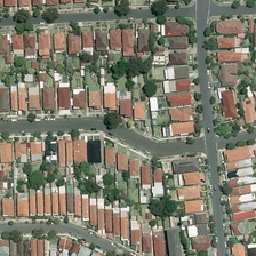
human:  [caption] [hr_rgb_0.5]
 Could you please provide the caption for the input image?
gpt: There are many trees in this area.

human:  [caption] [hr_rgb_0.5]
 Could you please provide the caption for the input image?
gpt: Many trees were planted in the neighborhood.

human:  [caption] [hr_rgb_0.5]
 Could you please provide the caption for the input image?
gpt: Many trees have been planted nearby.

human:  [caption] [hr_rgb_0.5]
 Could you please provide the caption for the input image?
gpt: A large number of trees have been planted around the neighborhood.

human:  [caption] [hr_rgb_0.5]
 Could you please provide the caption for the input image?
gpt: There are many trees planted nearby.